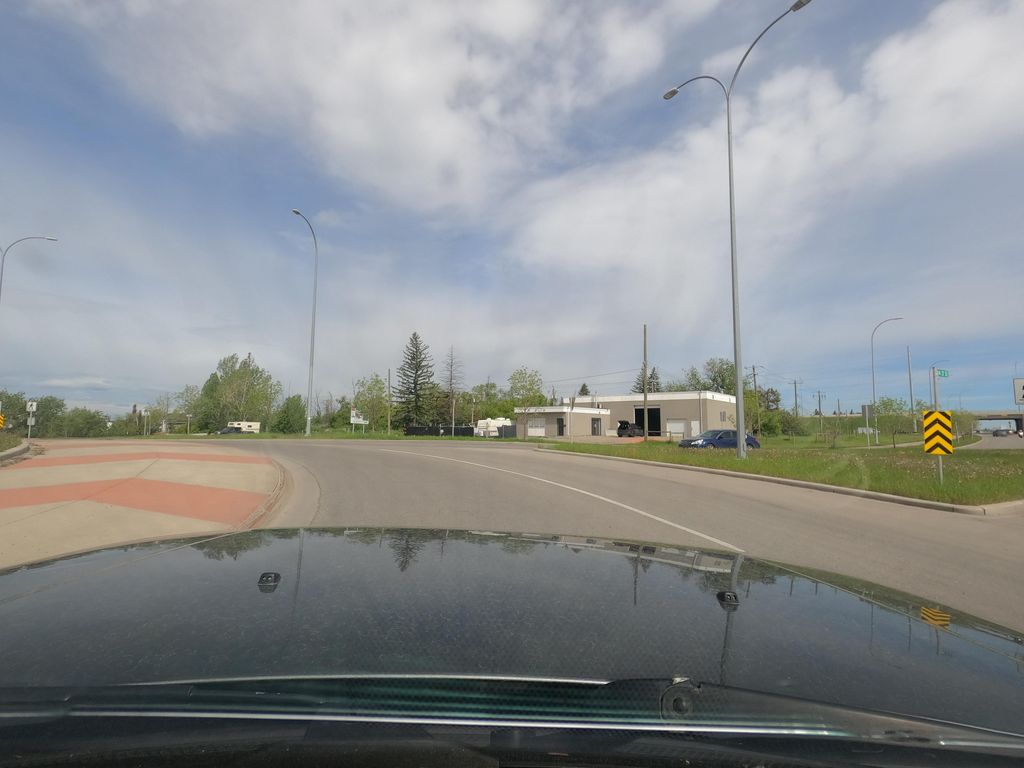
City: calgary